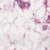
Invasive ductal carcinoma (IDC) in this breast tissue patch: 0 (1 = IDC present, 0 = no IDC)